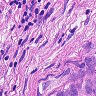
Metastatic tissue present: no